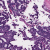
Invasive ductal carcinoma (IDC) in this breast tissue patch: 1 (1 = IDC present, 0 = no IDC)